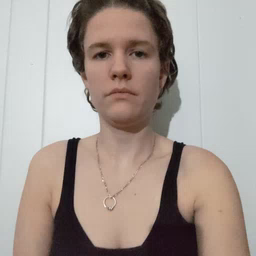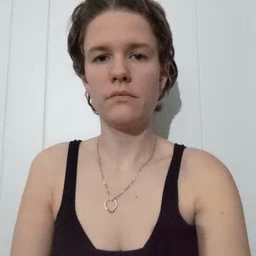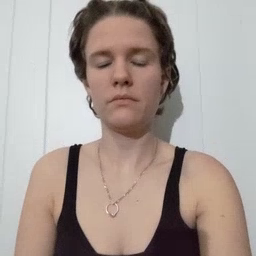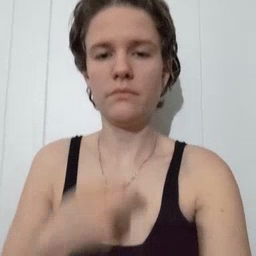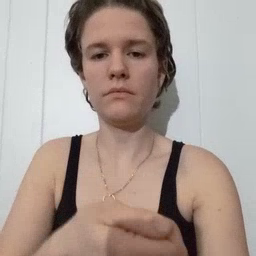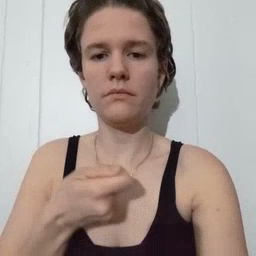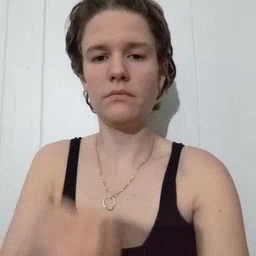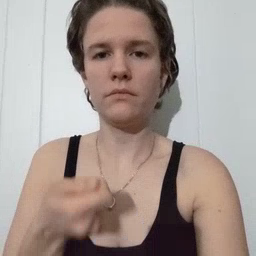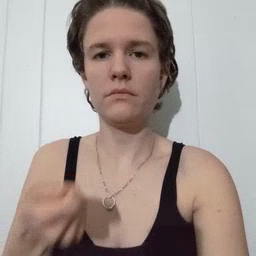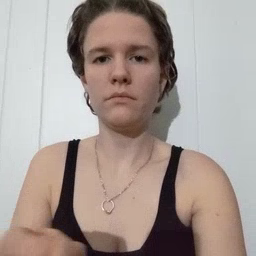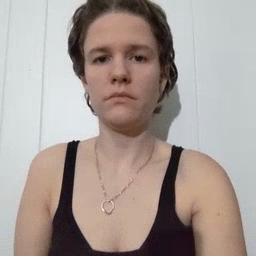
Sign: vacuum